Field crop: tomato
Growth stage: 1
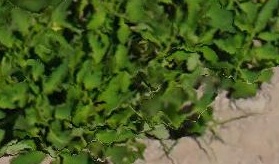
Species: tomato